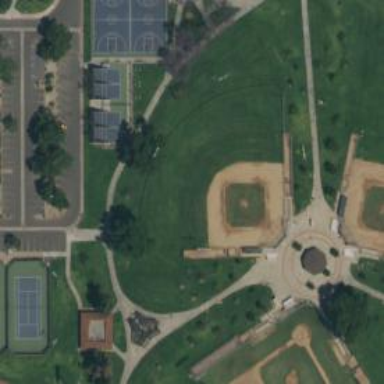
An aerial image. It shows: Baseball pitch for leisure land activities.